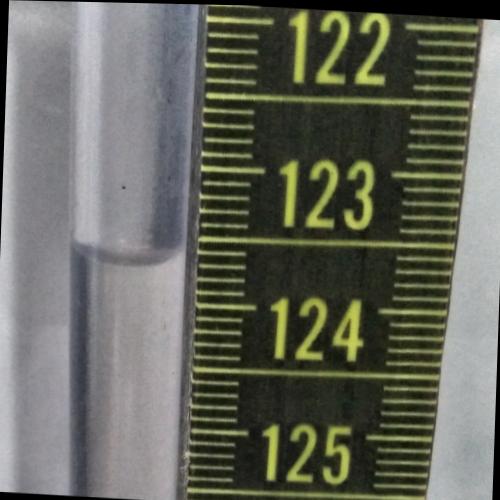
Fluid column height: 123.7 cm